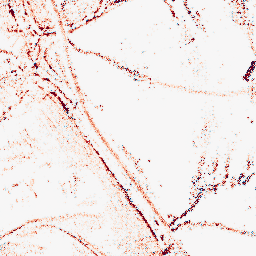
Category: morphological
Decomposition family: morphological_rect
Decomposition parameters: operation: opening
width: 5
height: 5
Upsampling method: regularized
Upsampling parameters: scale: 4
lambda_reg: 0.1
Upsampling scale: 4